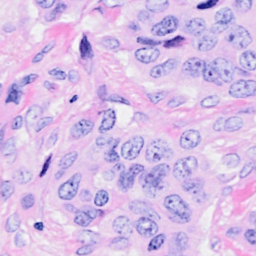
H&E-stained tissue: Breast